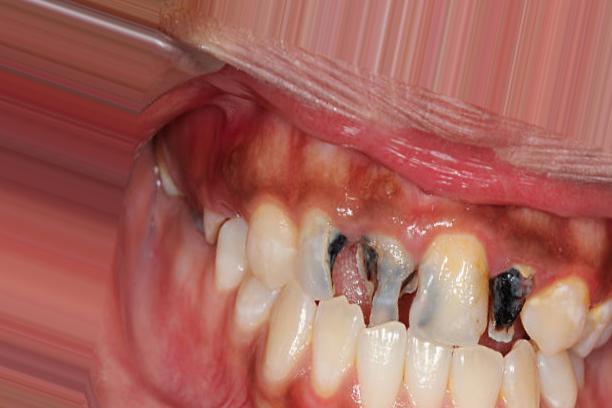
Condition: Caries